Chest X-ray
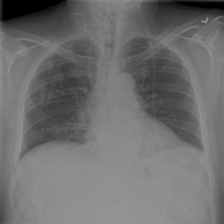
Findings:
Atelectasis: positive
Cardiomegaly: negative
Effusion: negative
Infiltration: negative
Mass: negative
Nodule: negative
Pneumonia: negative
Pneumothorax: negative
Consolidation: negative
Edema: negative
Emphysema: negative
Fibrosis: negative
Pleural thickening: negative
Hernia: negative